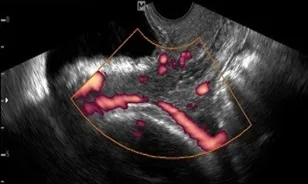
Two images stacked side by side showing an interconnecting vessel overlying the internal cervical os on power Doppler.
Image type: radiology (ultrasound)